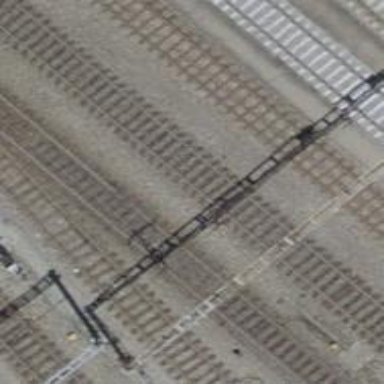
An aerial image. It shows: Single-track railway with electrified contact lines.